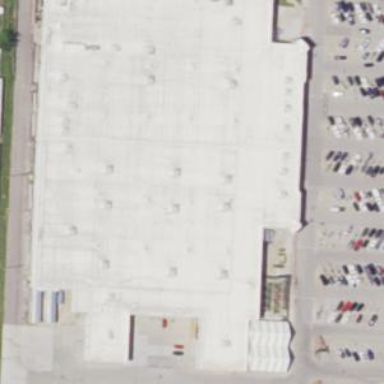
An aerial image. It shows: Supermarket located in building.